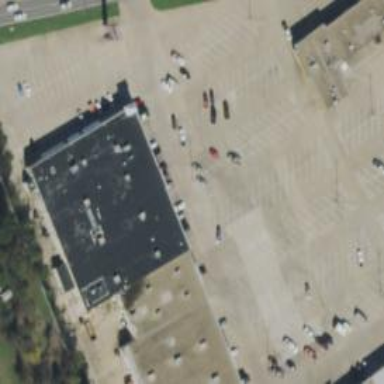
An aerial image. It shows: Parking space.